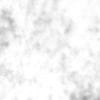
Label: no_change